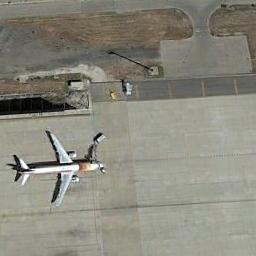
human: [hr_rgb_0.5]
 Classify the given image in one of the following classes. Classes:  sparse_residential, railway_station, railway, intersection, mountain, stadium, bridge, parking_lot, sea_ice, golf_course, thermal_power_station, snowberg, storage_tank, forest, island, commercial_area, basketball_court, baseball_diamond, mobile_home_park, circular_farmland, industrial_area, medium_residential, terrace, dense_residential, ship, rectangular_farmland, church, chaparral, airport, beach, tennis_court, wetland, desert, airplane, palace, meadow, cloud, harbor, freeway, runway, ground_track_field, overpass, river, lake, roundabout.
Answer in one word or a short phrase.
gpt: airplane